Question: I'm trying to create a script that post on a facebook page (as an administrator) a status.
This is the script i'm using:
'''
try {
$access_token = (new FacebookRequest( $session, 'GET', '/' . $pageID, array( 'fields' => 'access_token' ) ))
->execute()->getGraphObject()->asArray();
$access_token = $access_token['access_token'];
$page_post = (new FacebookRequest( $session, 'POST', '/'. $pageID .'/feed', array(
'access_token' => $access_token,
'message' => $message,
) ))->execute()->getGraphObject()->asArray();
} catch (FacebookRequestException $e) {
echo 'ERROR! ' . __LINE__ . $e->getMessage();
} catch (Exception $e) {
echo 'ERROR! ' . __LINE__ . $e->getMessage();
}
'''
The script does work, and I see the post on facebook (ignore language):

The problem is that I'm the only one who can see this post. When other users enter the page, they can't see the post, and if I give them the post's url, it says that it doesn't exist.
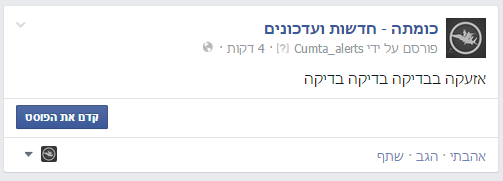
Answer: You need to make your app public, on top of Status&Review tab in app dashboard.
As long as an app is in development mode, everything it "creates" on Facebook is only visible to app admins/developers/testers.
(This does not require to submit your app for review, since you will only be using it yourself. Only if you wanted to ask other users for permissions as well, you'd need to submit those for review.)